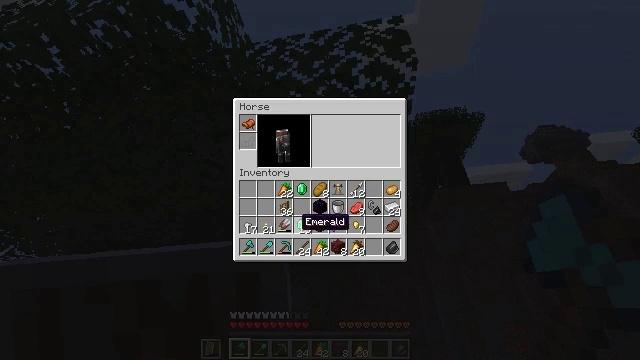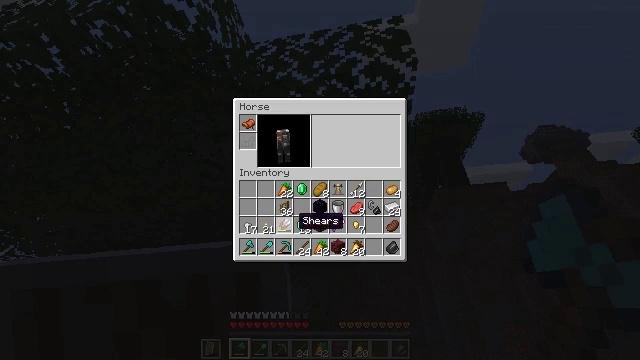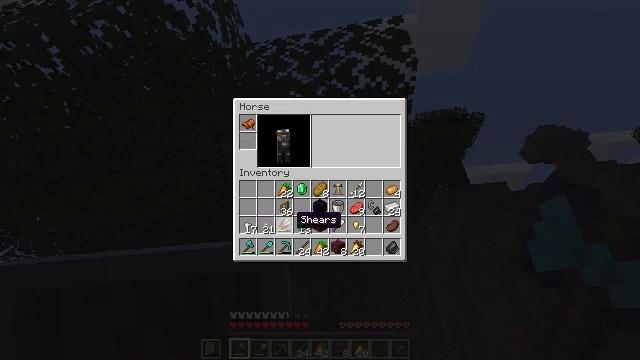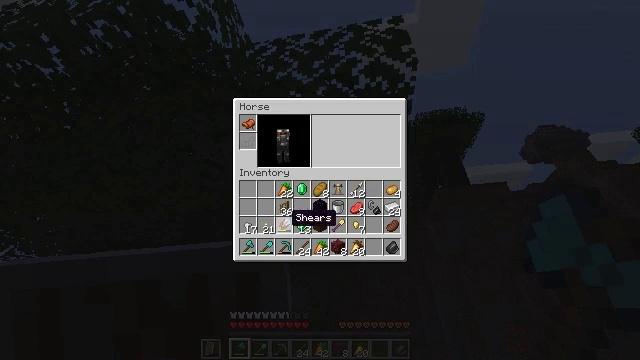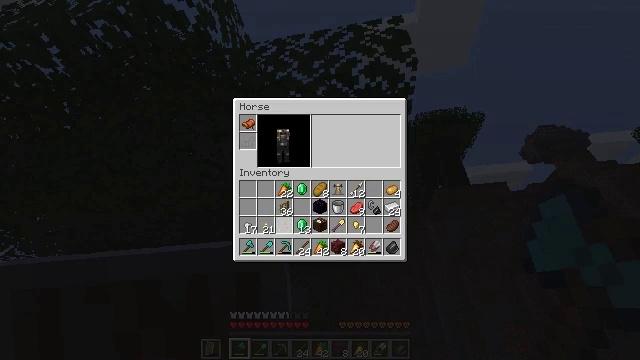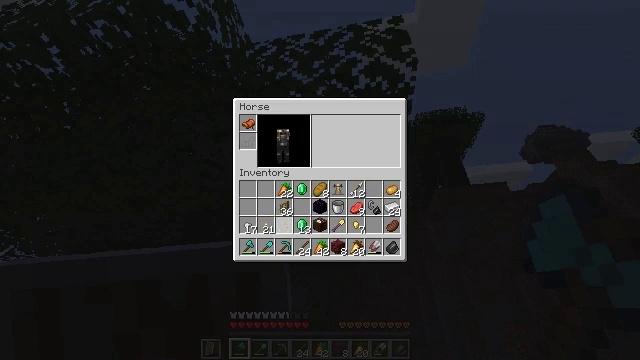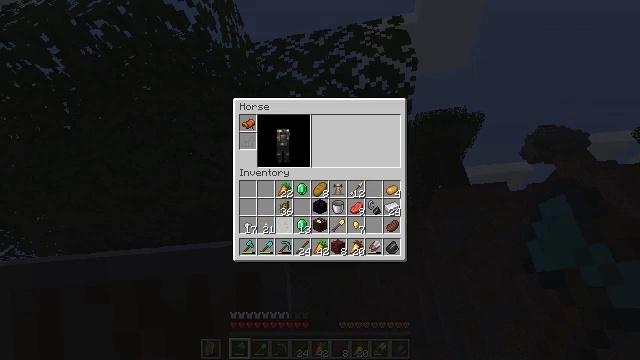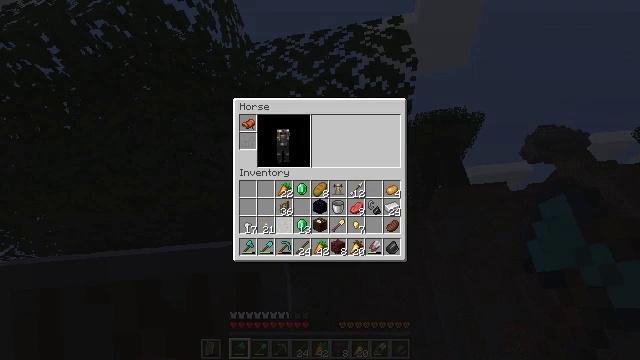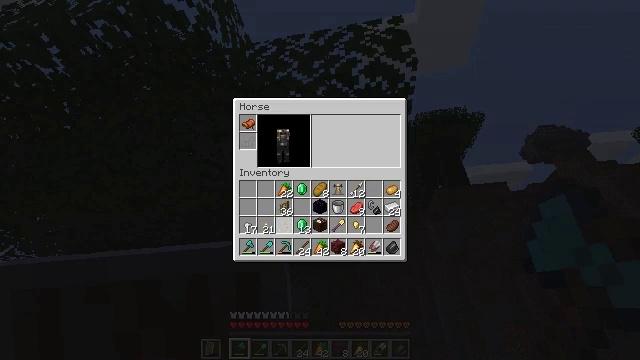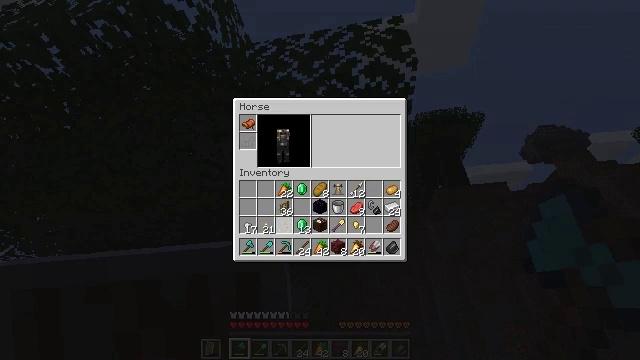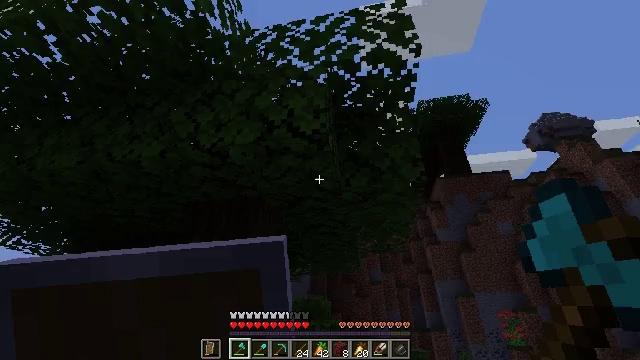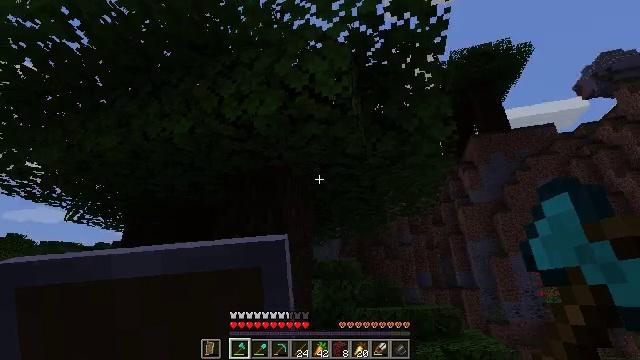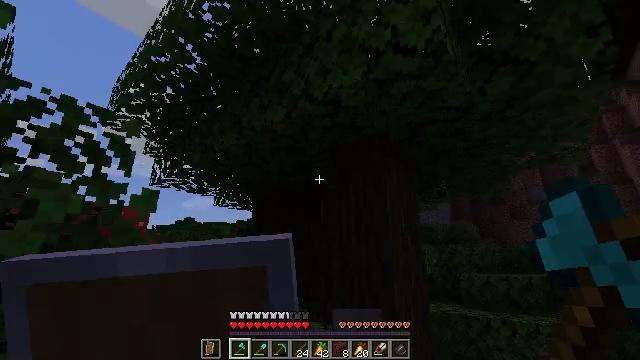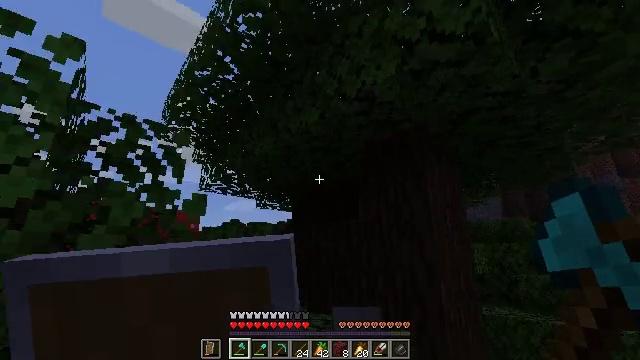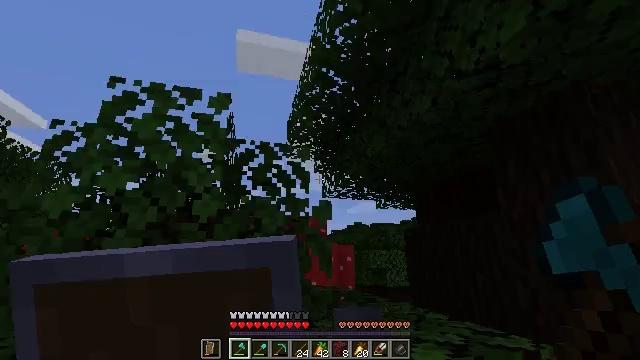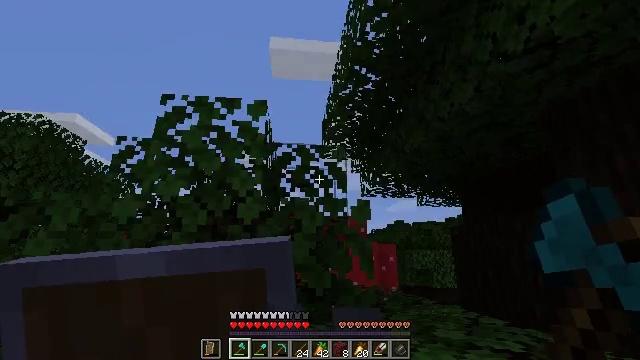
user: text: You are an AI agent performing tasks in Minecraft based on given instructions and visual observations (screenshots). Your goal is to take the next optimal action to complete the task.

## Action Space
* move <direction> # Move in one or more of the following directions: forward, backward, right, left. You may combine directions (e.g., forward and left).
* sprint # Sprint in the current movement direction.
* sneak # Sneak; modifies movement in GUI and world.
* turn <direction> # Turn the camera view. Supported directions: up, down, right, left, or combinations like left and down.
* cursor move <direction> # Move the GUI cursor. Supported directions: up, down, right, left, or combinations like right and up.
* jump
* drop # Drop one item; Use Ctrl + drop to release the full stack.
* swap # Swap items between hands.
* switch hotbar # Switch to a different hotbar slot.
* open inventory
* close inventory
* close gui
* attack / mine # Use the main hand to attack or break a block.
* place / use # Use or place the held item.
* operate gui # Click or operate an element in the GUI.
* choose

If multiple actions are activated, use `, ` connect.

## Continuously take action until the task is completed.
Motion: motion action
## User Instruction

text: Use shears to efficiently mine dark oak leaves.
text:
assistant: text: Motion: sneak
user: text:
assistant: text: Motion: sneak
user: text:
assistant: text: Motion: sneak
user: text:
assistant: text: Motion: sneak, operate gui
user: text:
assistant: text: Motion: sneak, operate gui
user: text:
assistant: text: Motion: sneak, operate gui
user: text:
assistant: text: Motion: sneak, operate gui
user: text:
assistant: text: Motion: sneak
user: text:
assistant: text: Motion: sneak
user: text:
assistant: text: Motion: sneak, cursor move down, close inventory
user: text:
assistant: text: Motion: turn left and down, close inventory
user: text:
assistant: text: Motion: turn left and down
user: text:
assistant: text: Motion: turn left
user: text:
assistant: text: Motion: turn left
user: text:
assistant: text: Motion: no_op
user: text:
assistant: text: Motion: no_op
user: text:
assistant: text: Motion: turn left and down
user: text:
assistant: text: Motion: move forward, turn left and down
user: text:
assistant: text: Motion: move forward, turn left and down
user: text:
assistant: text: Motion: move forward, turn left and down
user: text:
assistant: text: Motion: move forward, turn down
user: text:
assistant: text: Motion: move forward
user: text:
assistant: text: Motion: move forward, turn right
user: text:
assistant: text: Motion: move forward, turn right and up
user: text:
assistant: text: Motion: move forward, turn right and up
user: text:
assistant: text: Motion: move forward, turn right and up
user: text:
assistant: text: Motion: turn right and up
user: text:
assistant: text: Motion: turn right
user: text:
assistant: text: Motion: turn right
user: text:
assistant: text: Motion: turn right